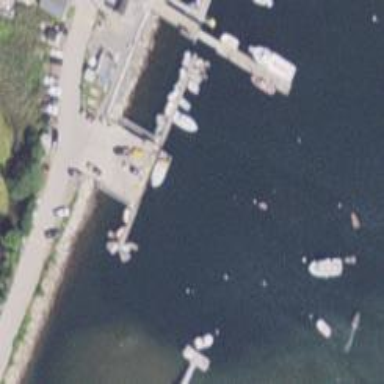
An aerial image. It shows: Pier with mooring facilities.